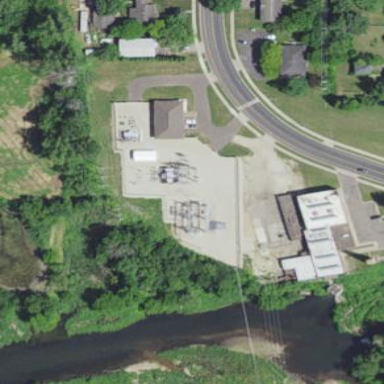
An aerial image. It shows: Outdoor substation at the transmission level.